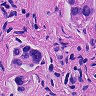
Metastatic tissue present: yes